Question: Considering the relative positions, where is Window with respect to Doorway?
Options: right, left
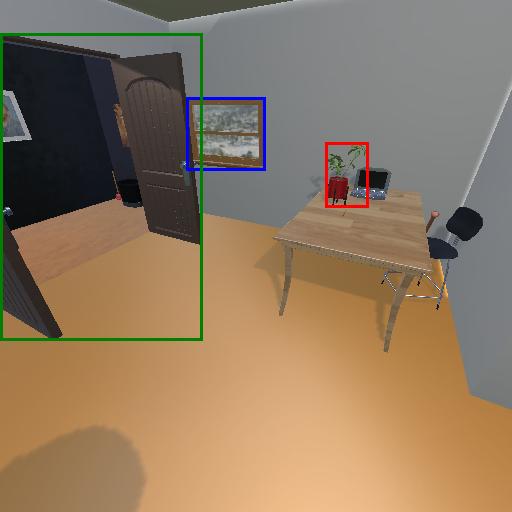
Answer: right